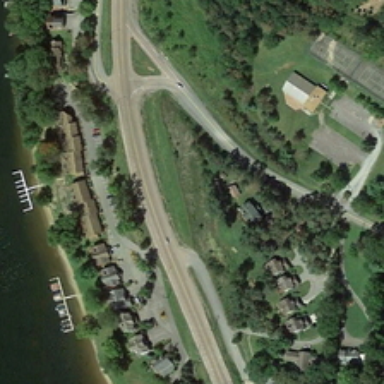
Many green trees and some buildings are in two sides of a road near a river in a resort .